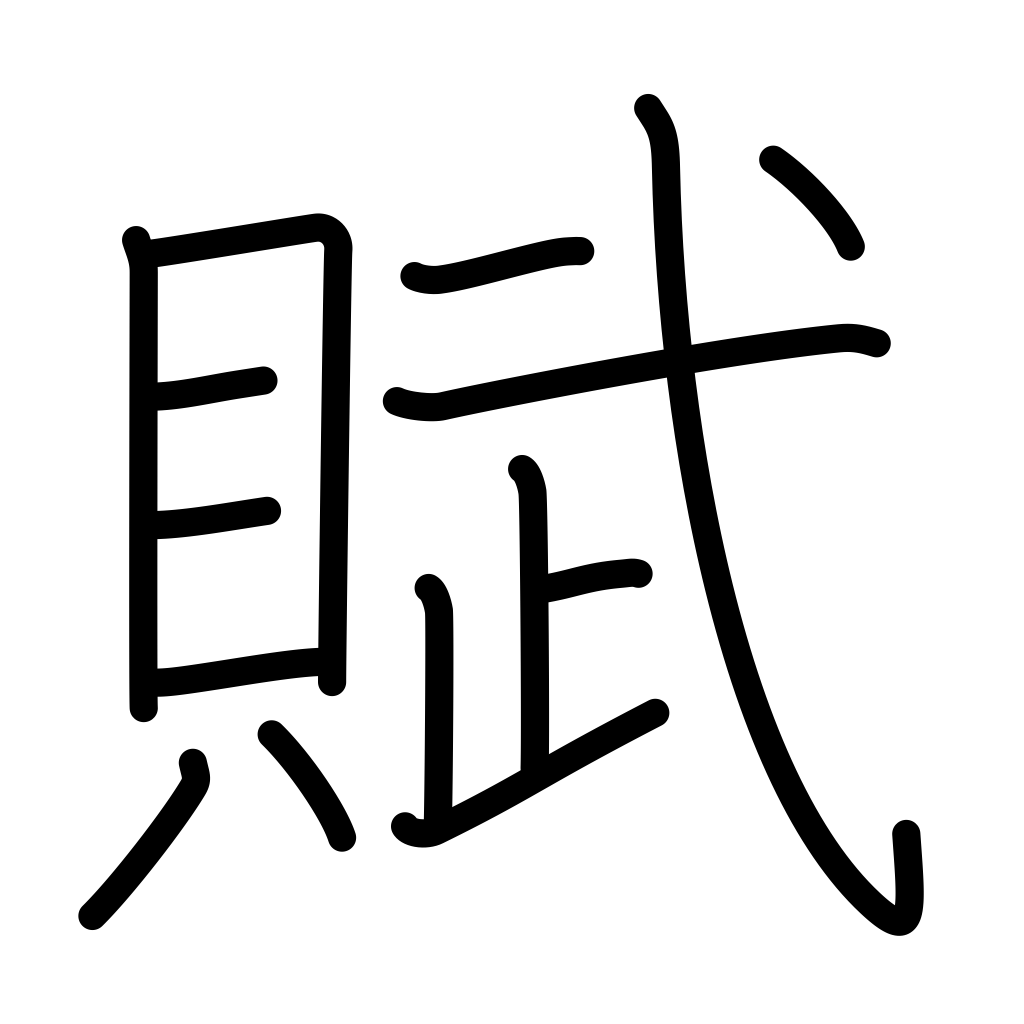
Meaning: levy, ode, prose, poem, tribute, installment